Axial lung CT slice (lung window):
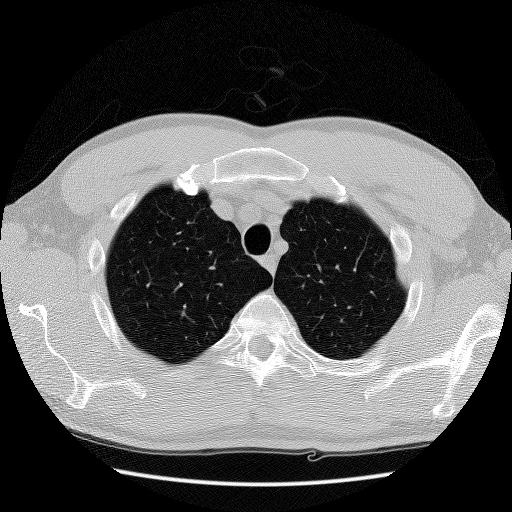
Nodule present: no